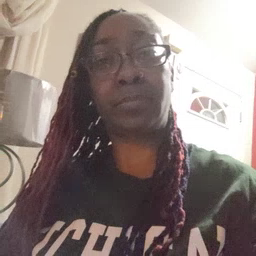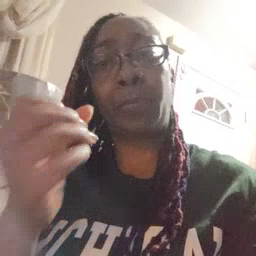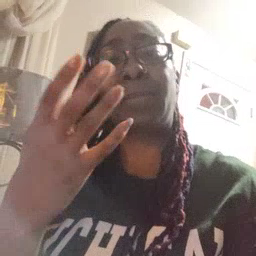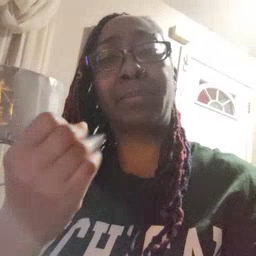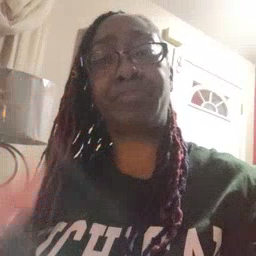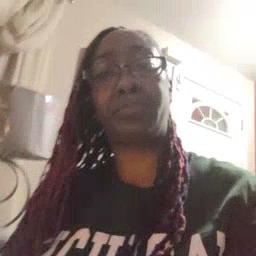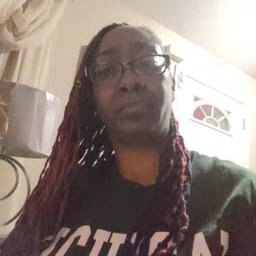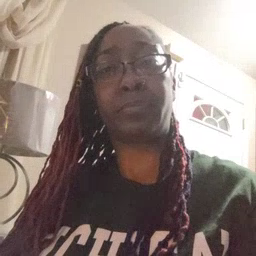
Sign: many